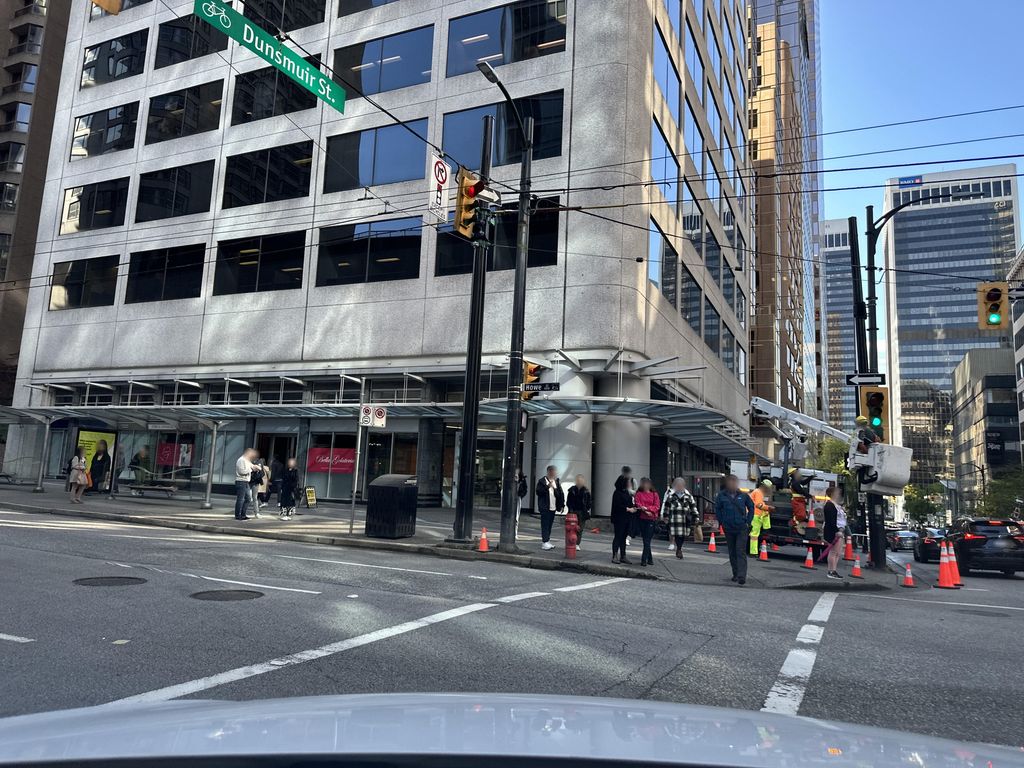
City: vancouver